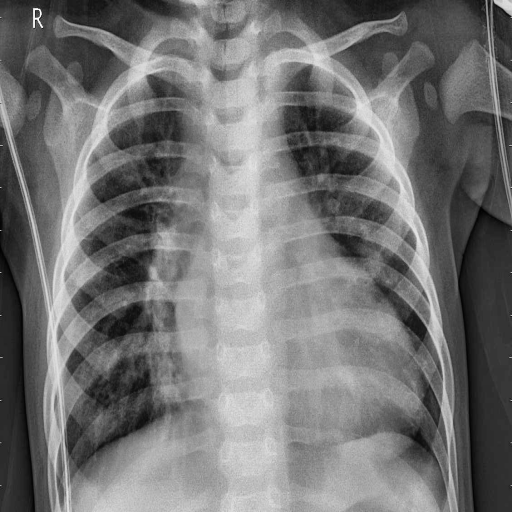
Finding: PNEUMONIA